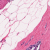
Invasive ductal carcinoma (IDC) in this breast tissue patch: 0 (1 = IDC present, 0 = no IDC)